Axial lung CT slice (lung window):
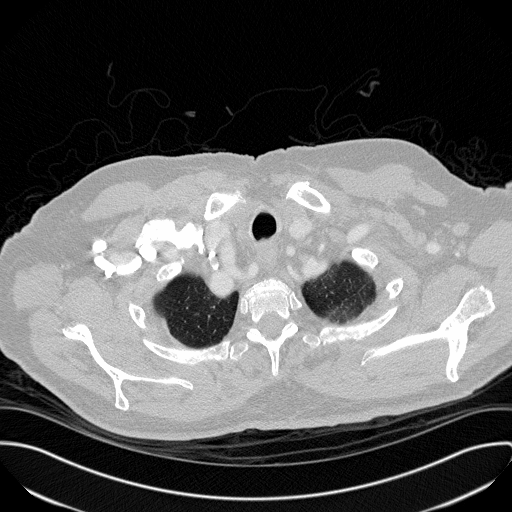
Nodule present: no